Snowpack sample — Buffalo Mountain, Silverthorne, Colorado, USA (2/22/26, 2:02 PM MST)
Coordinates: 39.622, -106.113
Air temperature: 33 °F
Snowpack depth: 63 cm
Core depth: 10 cm
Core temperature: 30.2 °F
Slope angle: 11°, slope face: 116°
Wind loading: low
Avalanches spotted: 0
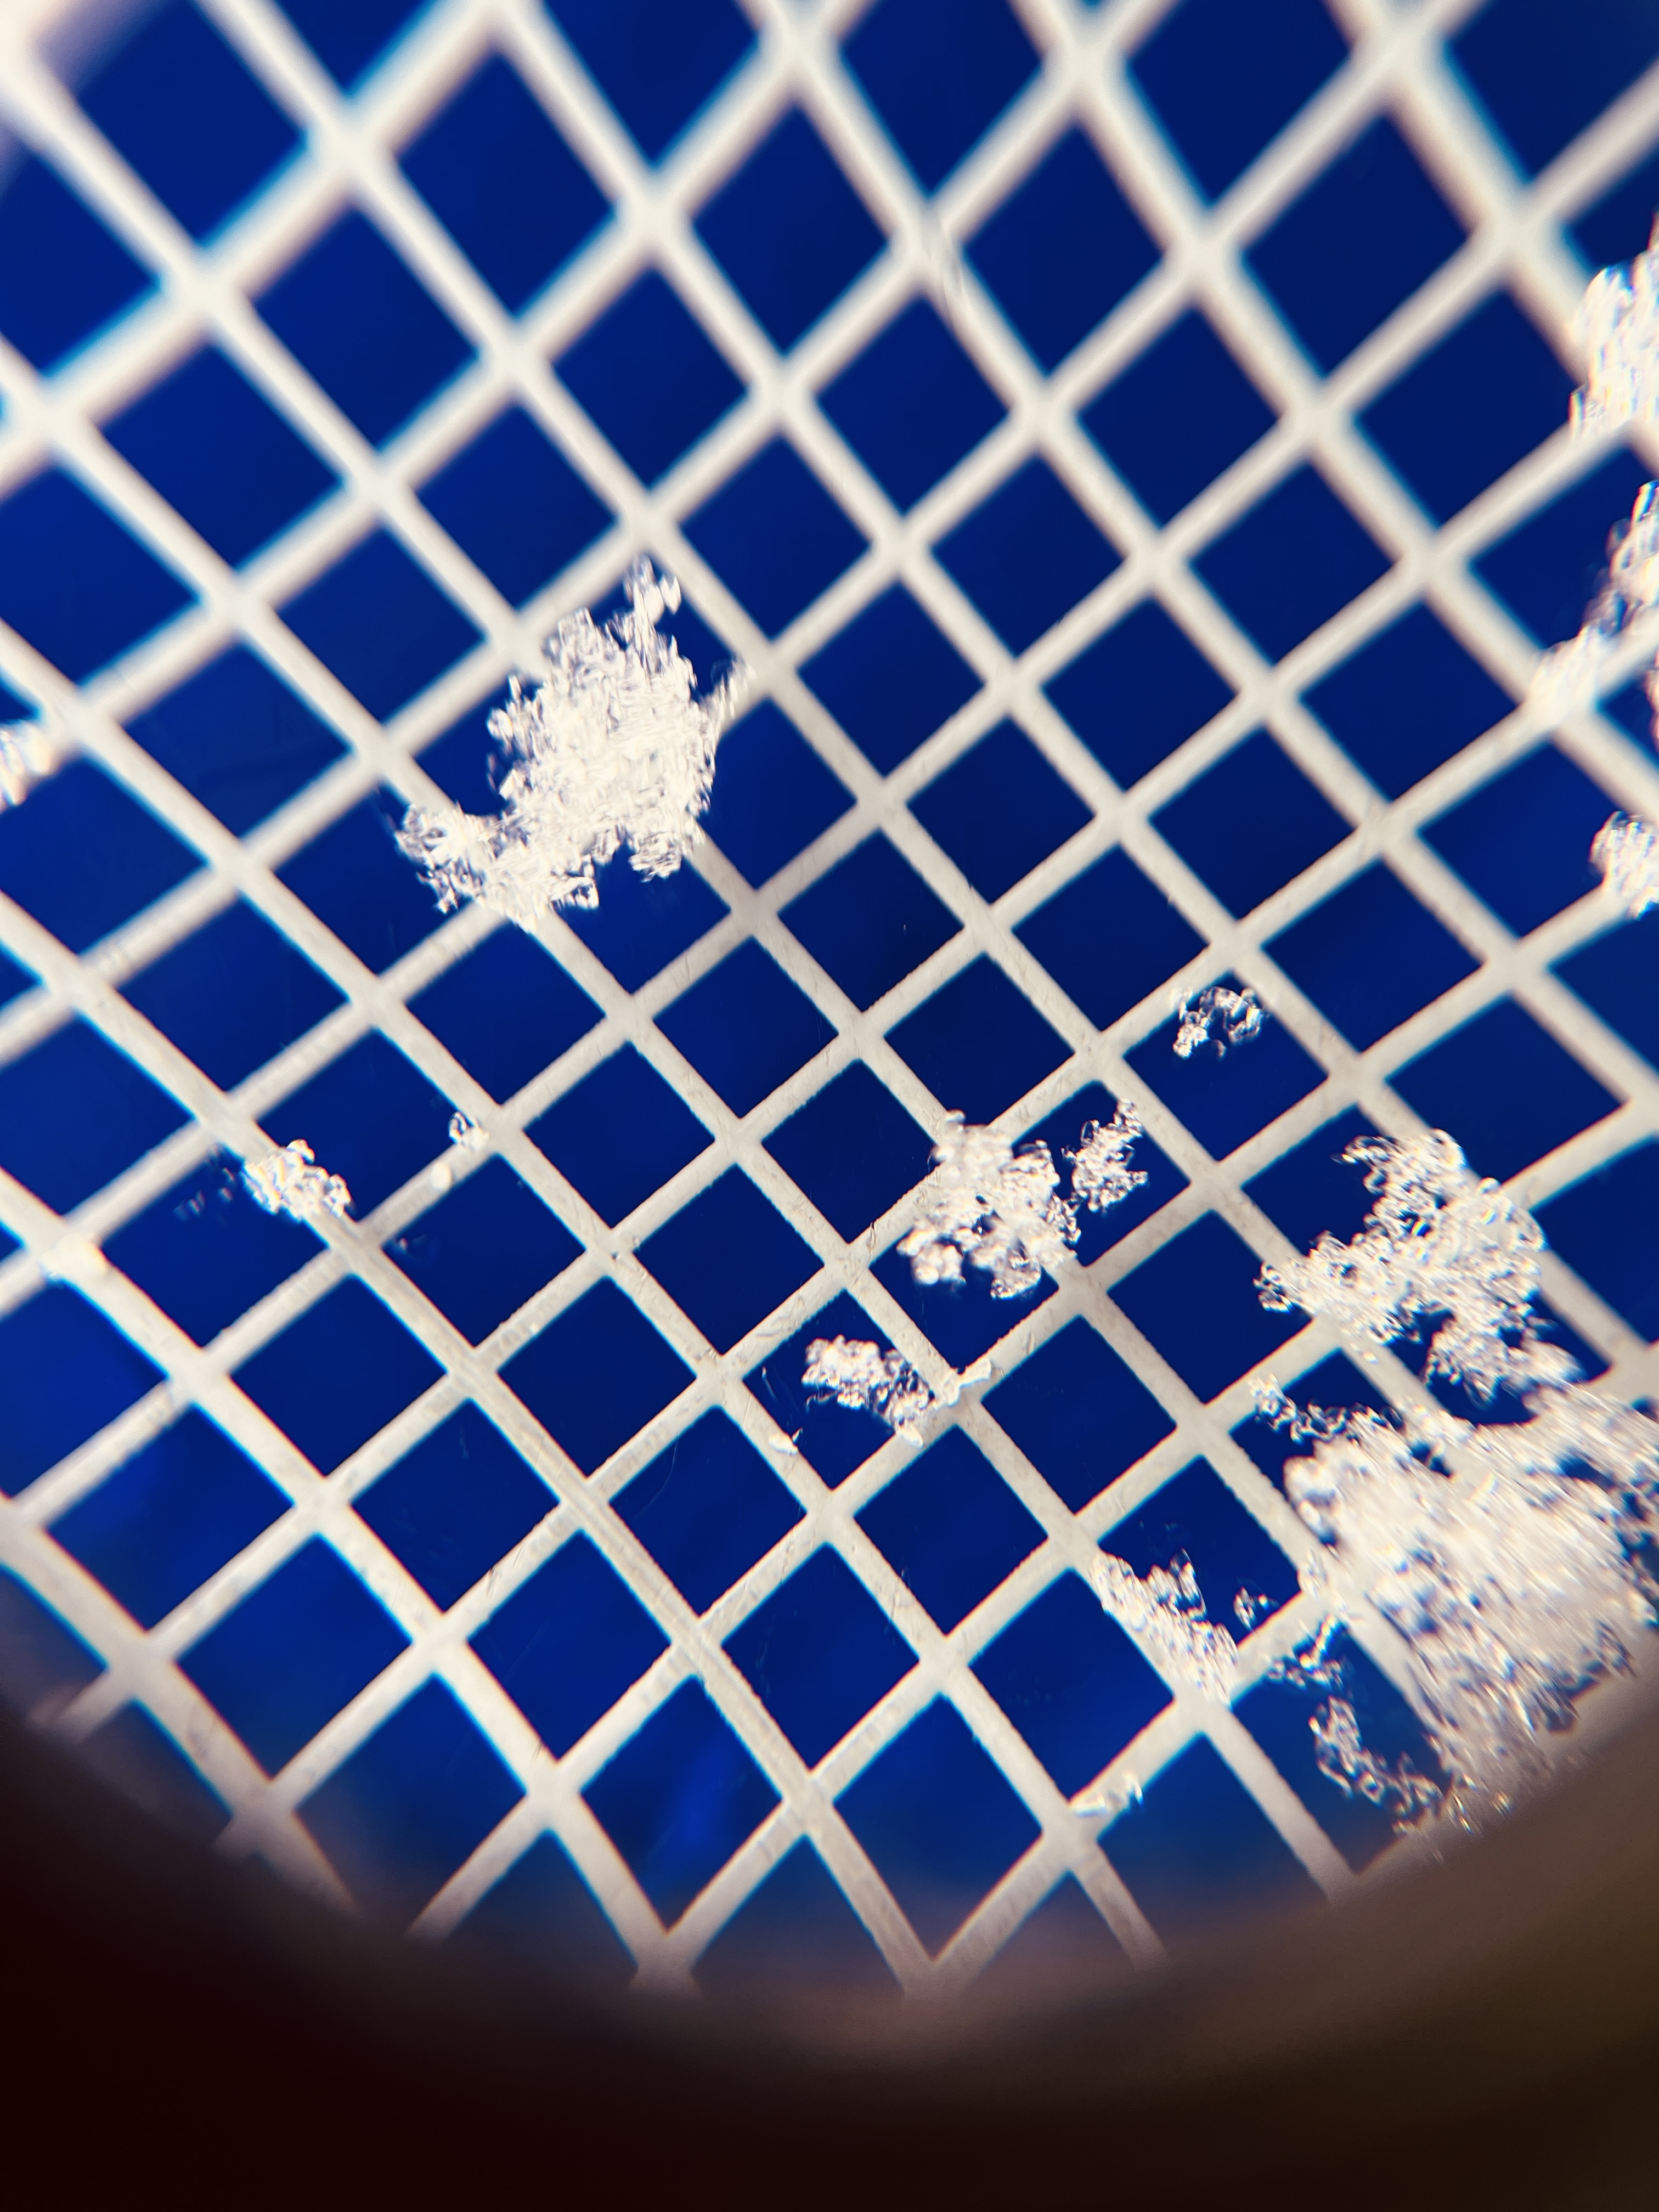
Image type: magnified_profile
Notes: In a firebreak similar to site 1, minimal wind loading with no spotted avalanches (not many faces in view though)